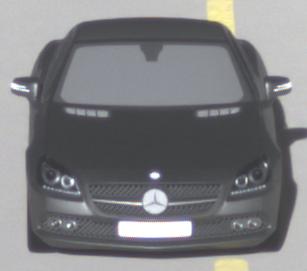
Make: Mercedes-Benz
Model: SLK 200
Detailed model: SLK-Class (172)
Model produced from: 2011/03
Model produced until: 2015/04
Doors: 2
Color: gray
Road condition: dry road
Daytime: morning or afternoon
Contrast: high contrast